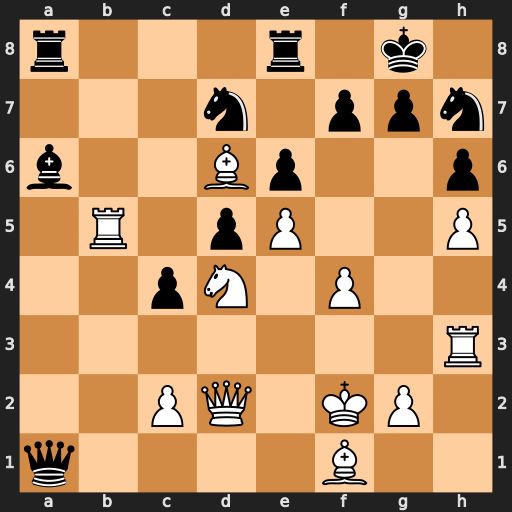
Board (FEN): r3r1k1/3n1ppn/b2Bp2p/1R1pP2P/2pN1P2/7R/2PQ1KP1/q4B2
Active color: w
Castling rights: -
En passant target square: -
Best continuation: Ra3 Qxa3 Bxa3